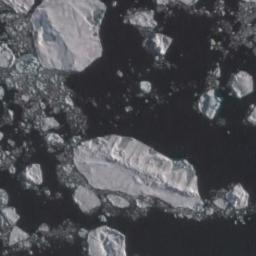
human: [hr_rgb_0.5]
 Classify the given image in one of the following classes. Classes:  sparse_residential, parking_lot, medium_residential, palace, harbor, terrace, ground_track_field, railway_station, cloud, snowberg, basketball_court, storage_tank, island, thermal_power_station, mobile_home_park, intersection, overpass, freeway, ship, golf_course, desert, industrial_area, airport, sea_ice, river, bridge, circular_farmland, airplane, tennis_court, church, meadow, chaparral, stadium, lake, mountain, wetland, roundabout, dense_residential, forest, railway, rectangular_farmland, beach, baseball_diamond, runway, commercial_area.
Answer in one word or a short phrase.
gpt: sea_ice